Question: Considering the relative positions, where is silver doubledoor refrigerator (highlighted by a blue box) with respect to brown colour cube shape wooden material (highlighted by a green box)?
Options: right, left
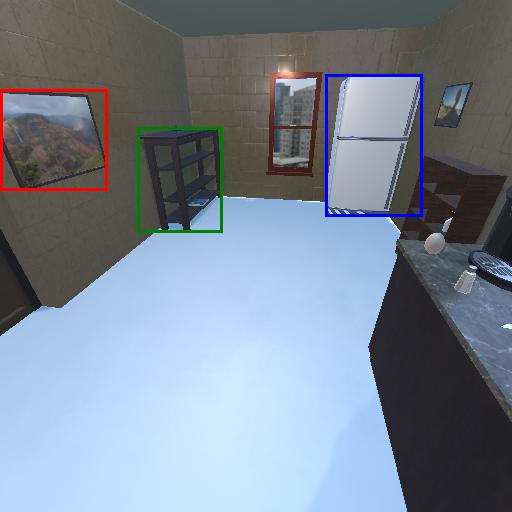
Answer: right